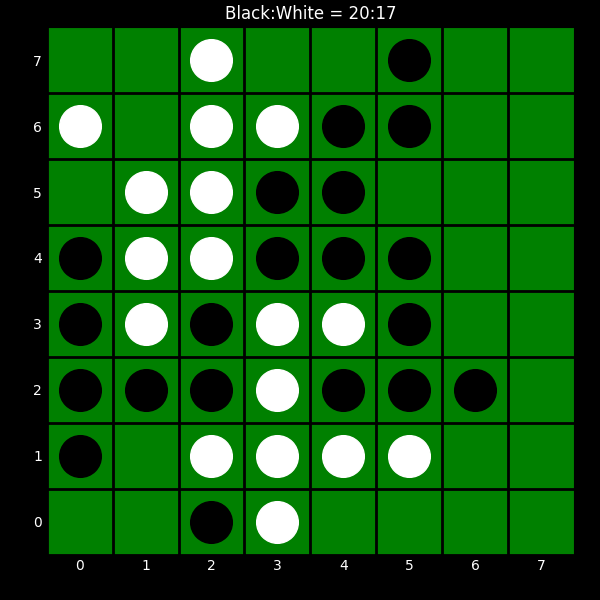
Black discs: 20
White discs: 17